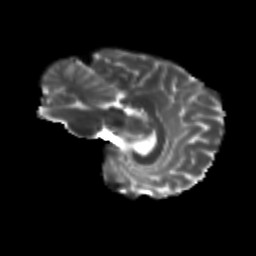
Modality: T2w
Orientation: sagittal
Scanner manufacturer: siemens
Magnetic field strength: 3 T
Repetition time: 9.2 s
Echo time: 0.084 s